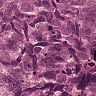
Metastatic tissue present: yes